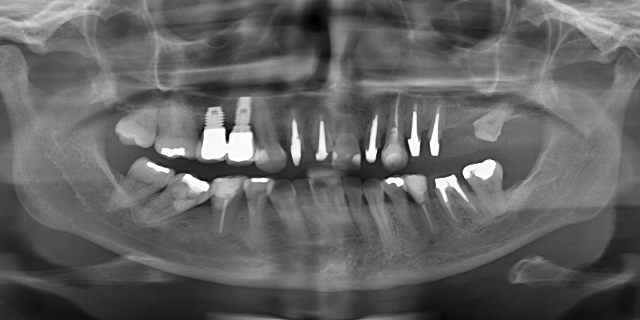
adult